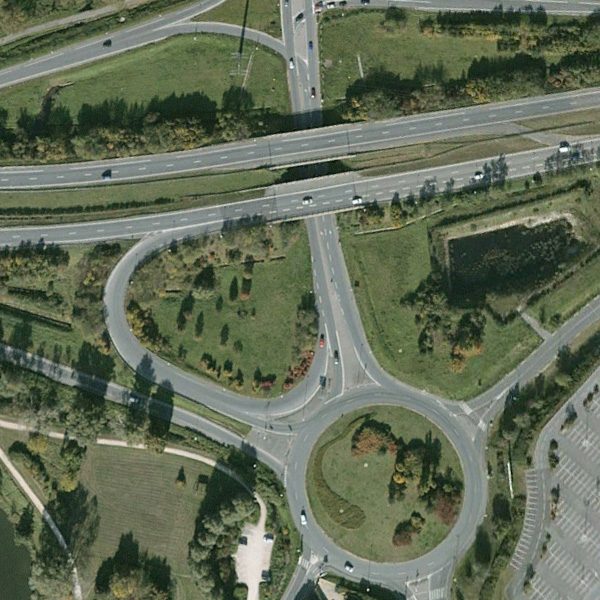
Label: Viaduct